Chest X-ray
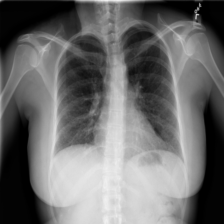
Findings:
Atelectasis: negative
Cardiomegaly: negative
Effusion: negative
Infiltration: negative
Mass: negative
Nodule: negative
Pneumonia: negative
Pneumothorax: positive
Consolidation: negative
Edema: negative
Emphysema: negative
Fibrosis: negative
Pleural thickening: negative
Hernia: negative